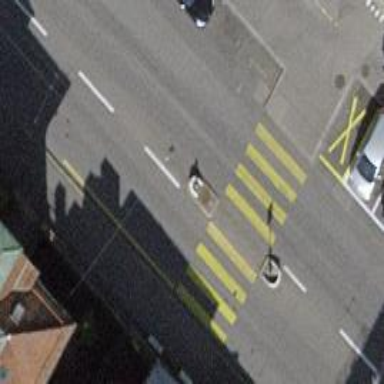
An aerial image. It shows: Marked road crossing with pedestrian island.